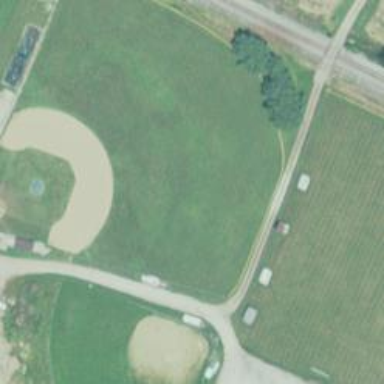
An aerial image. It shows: Baseball pitch for leisure land activities.